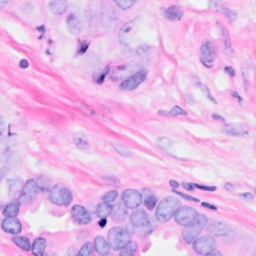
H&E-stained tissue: Breast